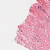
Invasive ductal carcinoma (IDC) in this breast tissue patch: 0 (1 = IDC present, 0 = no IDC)